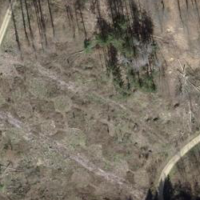
EUNIS habitat code: 44
Species observed at this site:
Lysimachia nummularia